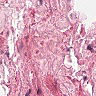
Metastatic tissue present: no